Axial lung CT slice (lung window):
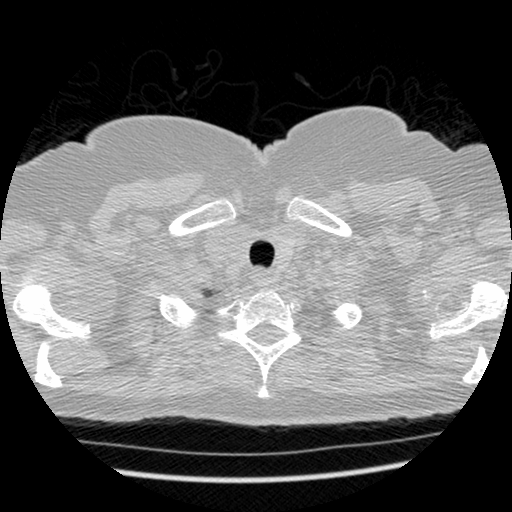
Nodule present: no